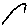
Label: cloud